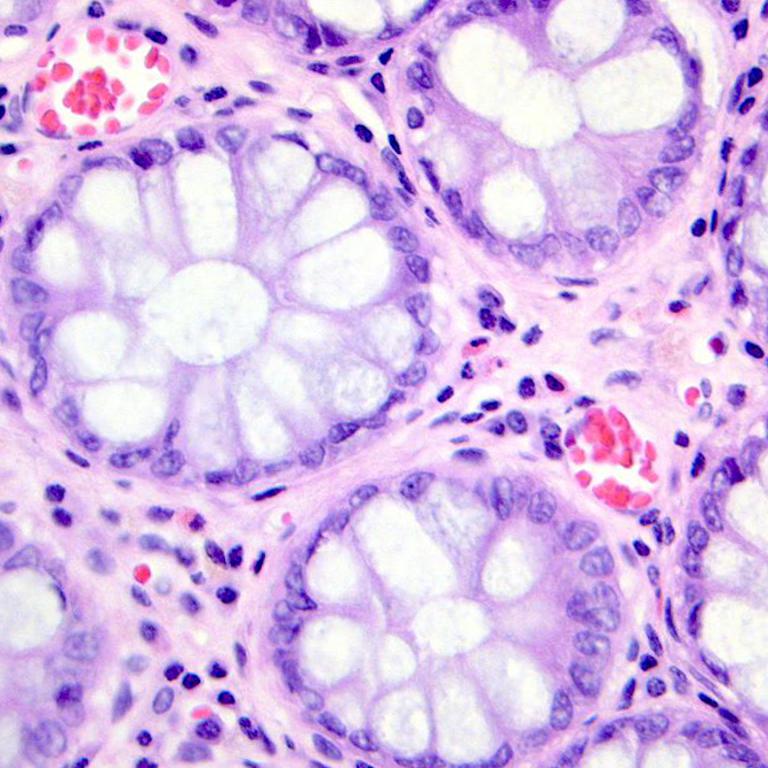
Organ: colon
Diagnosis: benign